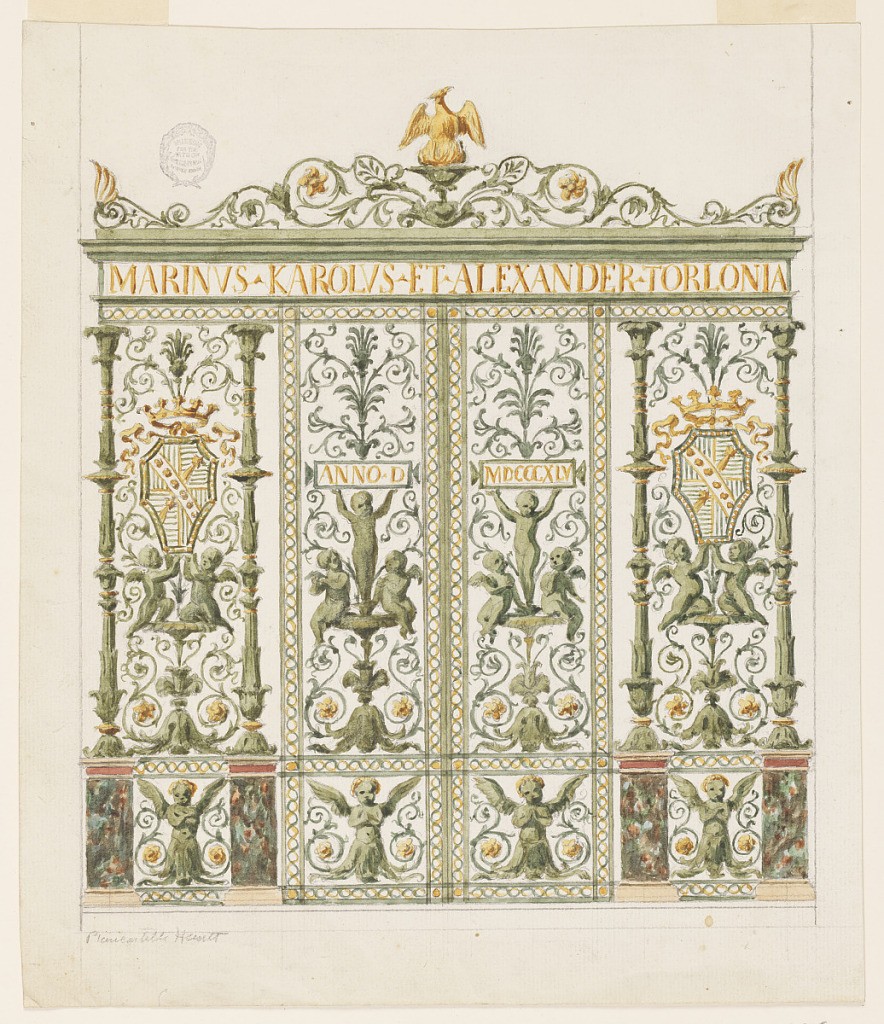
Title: Design for a Sacristy Gate of a Chapel of the Torlonia Family
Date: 1845
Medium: Brush and watercolor, graphite on paper
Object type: Drawing
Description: Design for a gate of a chapel of the Torlonia family, intended to be executed in metal, probably for the chapel in St. Giovanni in Laterno, Italy. A folding door between a lateral panel on either side. In the latter stand two columns in the shape of candelabra upon marble pedestals, supporting at front a band with two entwined ribbons as it frames the panels of the leaves and connects the bases and cornices of the pedestals, and then the entablature. In the frieze is the inscription: MARINVS-KAROLVS-ET-ALEXANDER-TORLONIA. On top are rinceaux with the rising pelican in gold in the center. In the intervals between the columns are plant caldelabra, with two kneeling putti supporting the coat of arms. A half figure of a winged putto is in the panel, between the pedestals. The leaves are divided into a high upper and a small under panel, the latter with a similar decoration to their neighbors. Above are plant candelabra with three putti each, similar to 1901-39-2442. In the tablet is respectively: ANNO-D and MDCCCXLV.